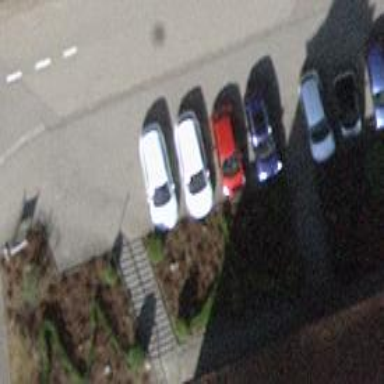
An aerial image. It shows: Parking available on the street side.